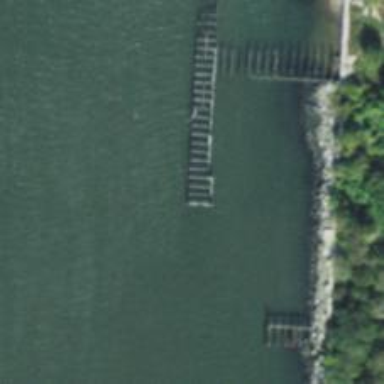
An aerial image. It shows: Pier that is in ruins.